Question: How can I ensure that s.user_id and w.stage_id do not have duplicate rows? You can see in the screengrab that user_id 117 occurs in two rows. I want to prevent this - perhaps by only including the latest submission in the query?
My returned data is as follows:

My query:
'''
SELECT DISTINCT r.breakout_id, r.case_id, r.stage_id, r.chart_id, s.stage1_choice,s.user_id,w.stage1,w.user_id
FROM Results as r, Submissions as s, Switch as w
WHERE r.breakout_id = '1' AND s.breakout_id = '1' AND w.breakout_id = '1' AND s.user_id = w.user_id AND w.case_id = r.case_id AND s.case_id = r.case_id AND s.stage1_choice IS NOT NULL ORDER BY w.user_id
'''
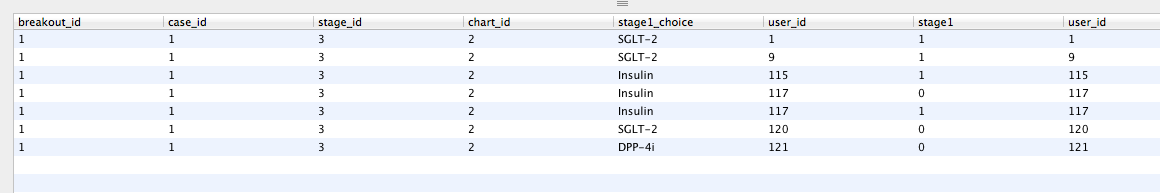
Answer: Try this:
'''
SELECT r.breakout_id, r.case_id, r.stage_id, r.chart_id,
s.stage1_choice,s.user_id,max(w.stage1),w.user_id
FROM Results as r, Submissions as s, Switch as w
WHERE r.breakout_id = '1' AND s.breakout_id = '1' AND w.breakout_id = '1' AND s.user_id = w.user_id
AND w.case_id = r.case_id AND s.case_id = r.case_id AND
s.stage1_choice IS NOT NULL
GROUP BY r.breakout_id, r.case_id, r.stage_id, r.chart_id,
s.stage1_choice,s.user_id,w.user_id
ORDER BY w.user_id;
'''